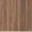
Piece: xx